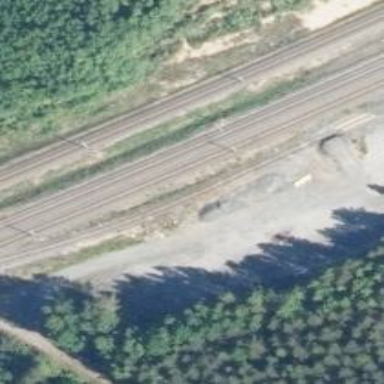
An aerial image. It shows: Wedge is used for the railway derail.